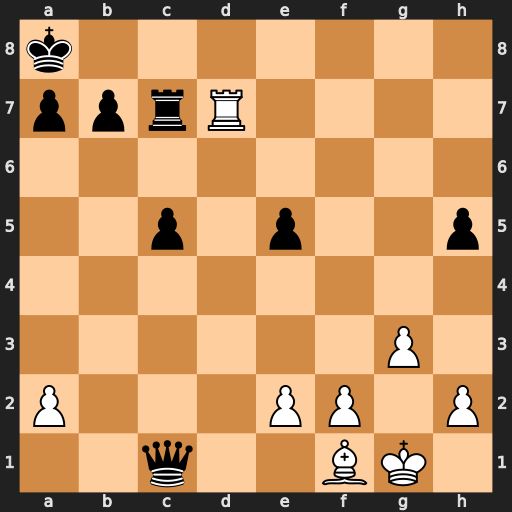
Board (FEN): k7/pprR4/8/2p1p2p/8/6P1/P3PP1P/2q2BK1
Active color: w
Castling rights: -
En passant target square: -
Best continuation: Rd8+ Rc8 Rxc8#